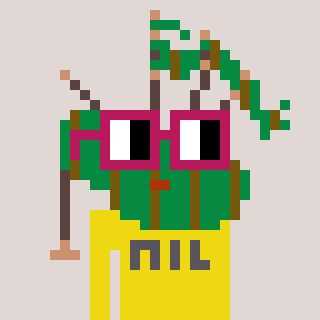
a pixel art character with square dark red glasses, a bagpipe-shaped head and a yellow-colored body on a warm background